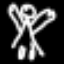
Label: angel